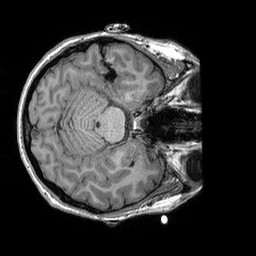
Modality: T1w
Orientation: axial
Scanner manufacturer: siemens
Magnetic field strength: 3 T
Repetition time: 2.3 s
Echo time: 0.00298 s